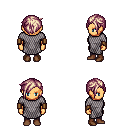
a pixel art fantasy rpg character, female body template, human, tanned skin, chain mail, metal pants, white blonde pixie cut hairstyle, leather bracers, brown shoes, four views (front, back, left, right), 2x2 character sprite sheet, small pixel art, hard edges, no anti-aliasing